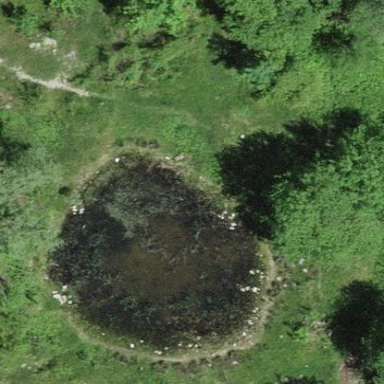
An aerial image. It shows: Pond located in basin area with natural surroundings of water.